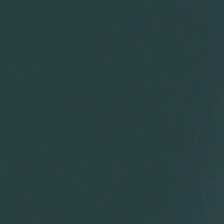
Land cover: lake_pond